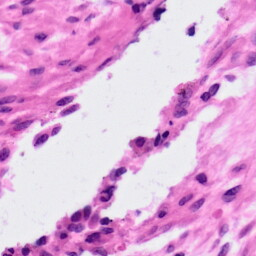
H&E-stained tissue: Ovarian